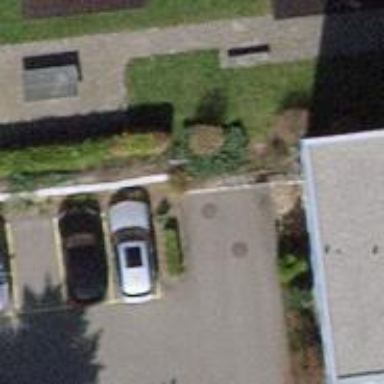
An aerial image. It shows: Parking entrance.